Aerial crown-view tile of a tropical tree (Barro Colorado Island, Panama), acquired 20241112:
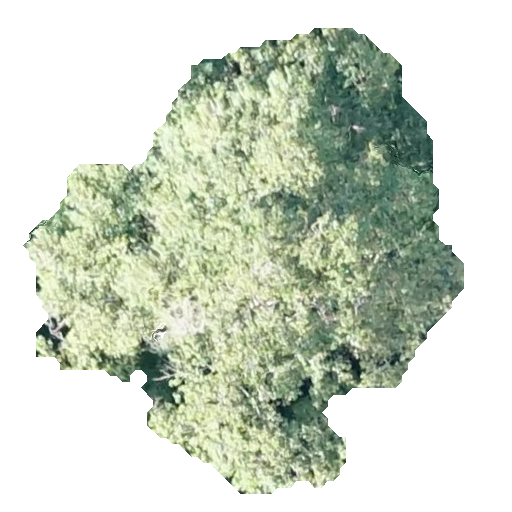
Species: Chrysophyllum cainito
GBIF accepted scientific name: Chrysophyllum cainito
Crown area: 201.037 m²